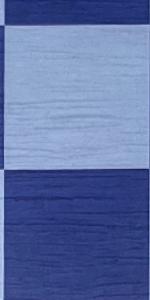
Label: Empty